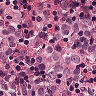
Metastatic tissue present: yes